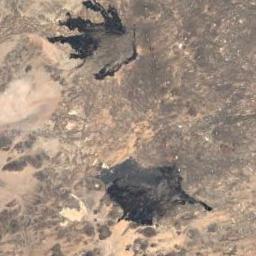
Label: mountain